Interaction volume radius: 5 \u00c5
Interaction volume height: 20 \u00c5
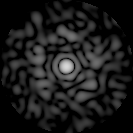
Disorder parameter: 0.8459